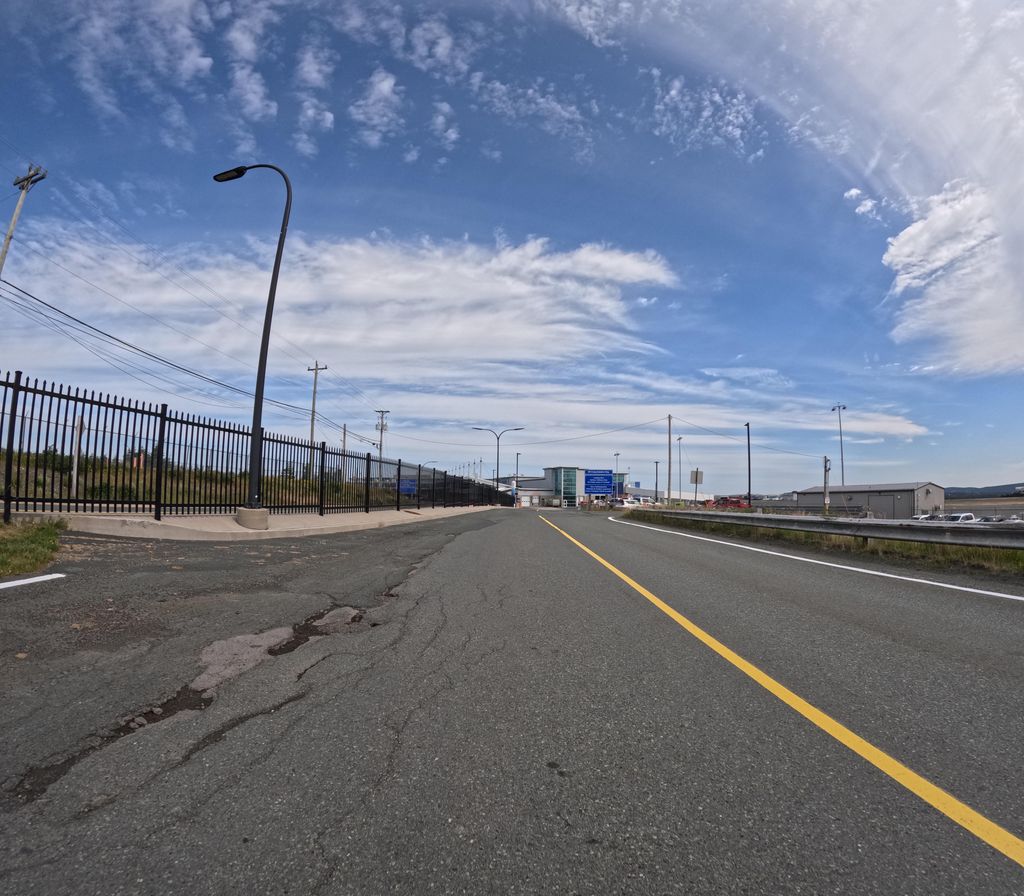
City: st_johns